Field crop: maize
Growth stage: 2
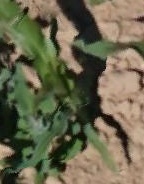
Species: maize